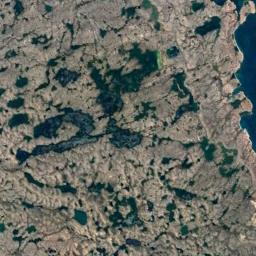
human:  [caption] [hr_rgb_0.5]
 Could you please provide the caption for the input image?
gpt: Many waters of different sizes are surrounded by wetlands .

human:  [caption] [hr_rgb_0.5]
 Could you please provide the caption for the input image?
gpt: The wetland consists of bare land, Green plants and water .

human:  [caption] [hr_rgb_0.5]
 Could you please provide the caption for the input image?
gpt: There are two winding paths in this wetland  , and the water is dark green .

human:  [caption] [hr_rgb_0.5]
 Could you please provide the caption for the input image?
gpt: Brown trivial bare land in the river in a wetland .

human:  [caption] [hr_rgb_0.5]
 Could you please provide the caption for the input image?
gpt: There are many water areas of different sizes on the wetland .